Field crop: maize
Growth stage: 2
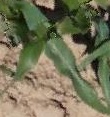
Species: maize